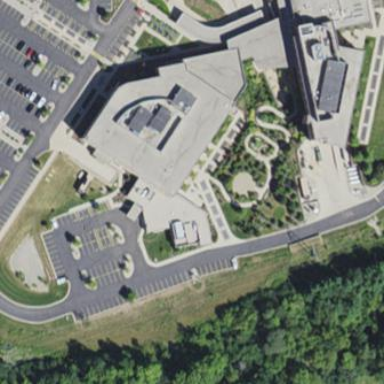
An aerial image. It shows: Clinic building providing healthcare services.